Question: I entered the mysterious phenomenon that I build my app for simulator but I build for real device. The error is as below (which doesn't appear when build for simulator):
'''
ld: library not found for -lPods-TechMoviePlus
clang: error: linker command failed with exit code 1 (use -v to see invocation)
'''
(I'm using Cocoapods and attach one of my app's targets, so that the name of library is a little different.)
Project > Target > General > Linked Frameworks and Libraries is as below:

Thank you for your kindness!
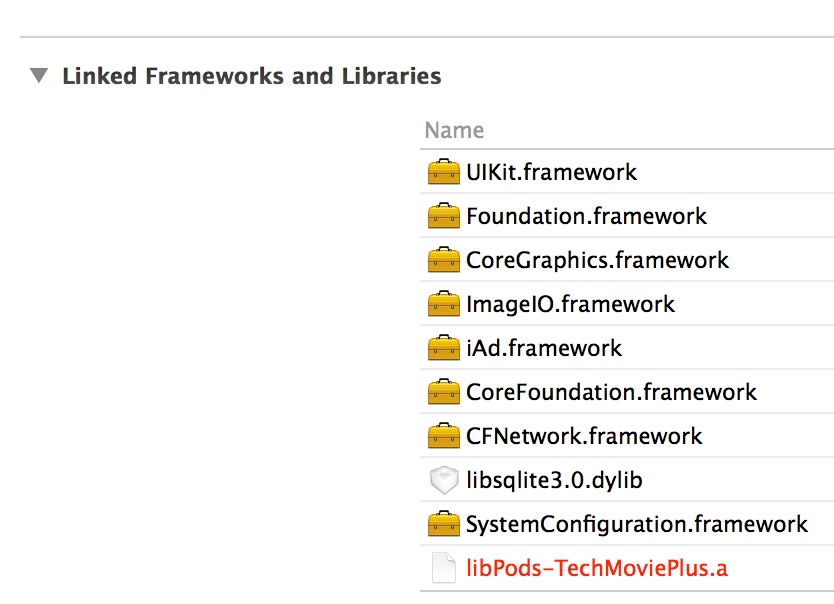
Answer: Assigning the in has resolved the problem.
'''
target :TechMoviePlus do
pod "AFNetworking", "~> 2.0"
pod "LBGIFImage"
end
'''